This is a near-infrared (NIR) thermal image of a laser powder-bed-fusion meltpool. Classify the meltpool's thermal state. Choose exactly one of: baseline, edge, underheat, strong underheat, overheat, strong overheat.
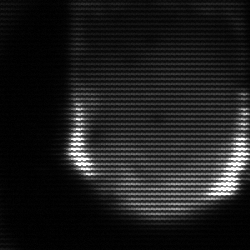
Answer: edge